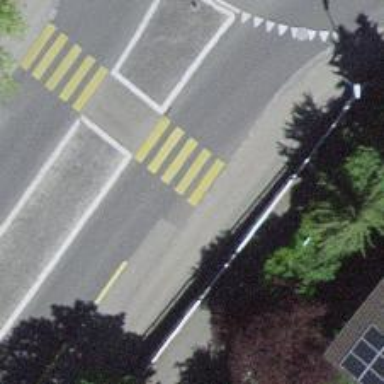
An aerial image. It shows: Marked crossing on the road.